Group 1:
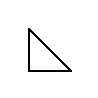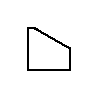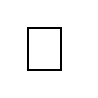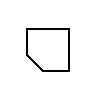
Group 2:
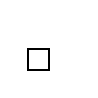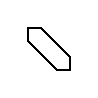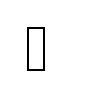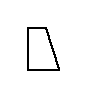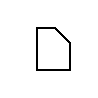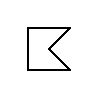
Rule separating the two groups: Polygon that can be achieved by folding a square once vs. other polygons.
Concepts: square
Comments: Although it is tempting at first to make a version of this Bongard Problem with the solution "Shape can be achieved by folding a square a finite amount of times vs. other shapes", this alternate Bongard Problem would just amount to having the solution "Convex shape with straight edges vs. concave shape or convex shape with at least one curved edge."
Author: Leo Crabbe